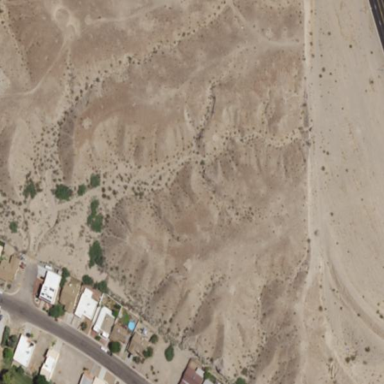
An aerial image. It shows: Scenic view captured in the desert.